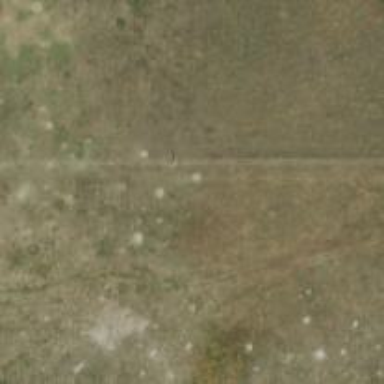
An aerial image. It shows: Power pole.